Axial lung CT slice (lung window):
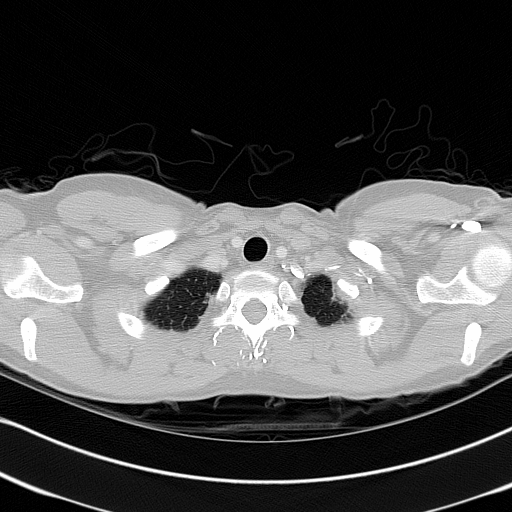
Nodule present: no